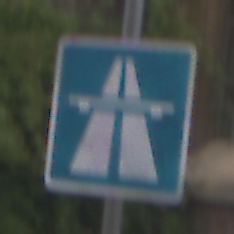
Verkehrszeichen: Autobahn
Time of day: Midday
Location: Outdoor (Urban)
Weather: Overcast
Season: NotSpecified
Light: Natural